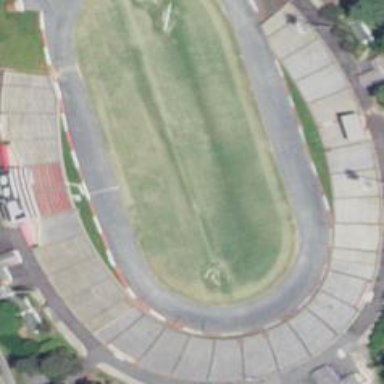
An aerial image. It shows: Grandstand building.